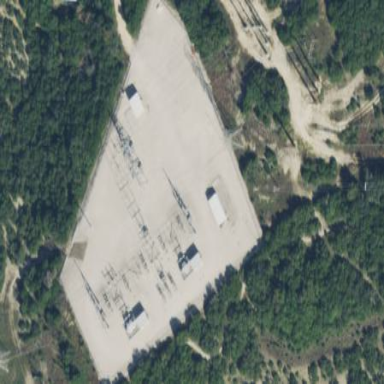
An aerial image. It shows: Distribution substation surrounded by fence.